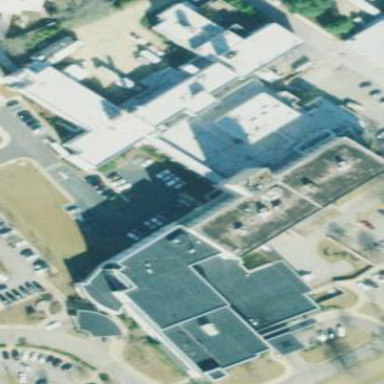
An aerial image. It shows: Hospital building.